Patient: sex M, age 72
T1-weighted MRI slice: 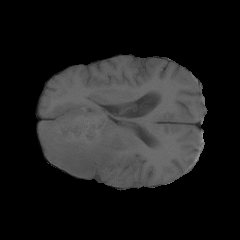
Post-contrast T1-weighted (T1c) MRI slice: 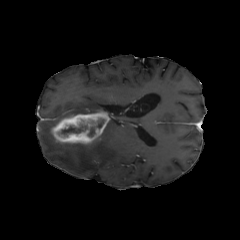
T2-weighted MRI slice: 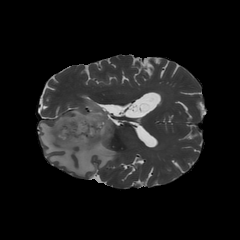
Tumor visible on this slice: yes
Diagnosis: Glioblastoma, IDH-wildtype
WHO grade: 4